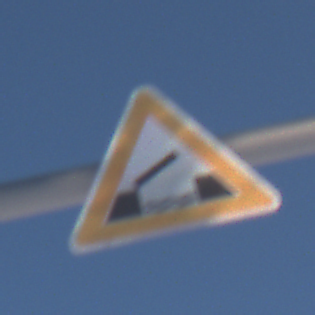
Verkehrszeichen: BeweglicheBruecke
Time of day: MorningAfternoon
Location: Outdoor (Nature)
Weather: PartlyCloudy
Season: Winter
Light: Natural